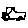
Label: car